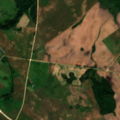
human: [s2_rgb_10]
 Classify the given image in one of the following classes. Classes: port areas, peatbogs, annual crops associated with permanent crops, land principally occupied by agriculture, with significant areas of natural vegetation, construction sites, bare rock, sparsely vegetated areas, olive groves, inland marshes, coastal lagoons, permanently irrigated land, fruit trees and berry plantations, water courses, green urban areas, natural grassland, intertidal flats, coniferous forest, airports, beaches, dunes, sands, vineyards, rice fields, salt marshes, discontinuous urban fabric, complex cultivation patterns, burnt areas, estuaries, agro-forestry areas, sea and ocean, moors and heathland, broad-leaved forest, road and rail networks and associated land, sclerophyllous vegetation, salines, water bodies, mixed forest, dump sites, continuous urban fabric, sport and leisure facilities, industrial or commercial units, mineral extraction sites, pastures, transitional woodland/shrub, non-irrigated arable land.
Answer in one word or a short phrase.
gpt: industrial or commercial units, non-irrigated arable land, pastures, complex cultivation patterns, land principally occupied by agriculture, with significant areas of natural vegetation, transitional woodland/shrub